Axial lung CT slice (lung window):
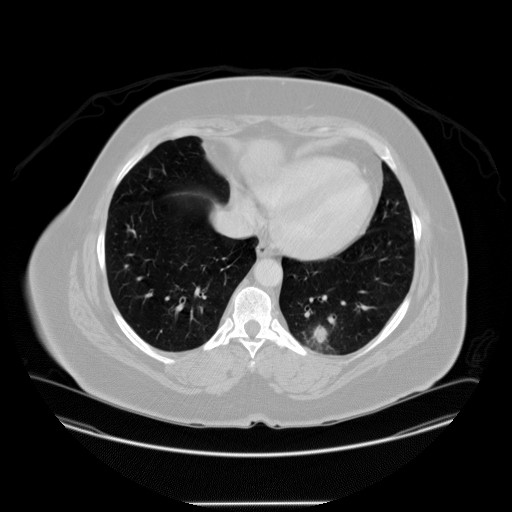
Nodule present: yes
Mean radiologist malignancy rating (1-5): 3.5